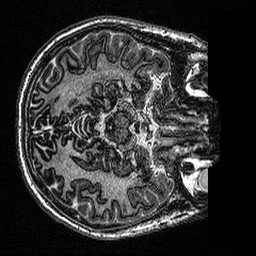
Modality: MP2RAGE
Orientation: axial
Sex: male
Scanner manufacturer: siemens
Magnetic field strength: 3 T
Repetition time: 5 s
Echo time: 0.00292 s